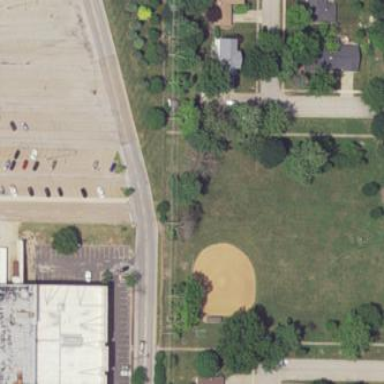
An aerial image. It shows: Baseball pitch for leisure and sports activities.